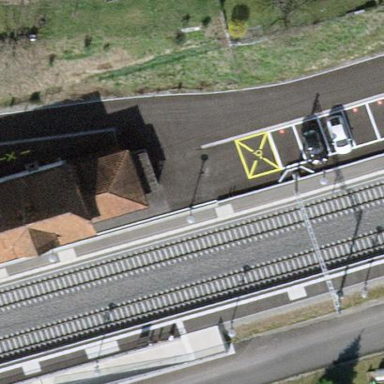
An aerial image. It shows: Train station building.